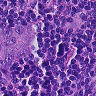
Metastatic tissue present: yes